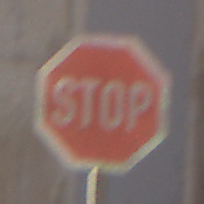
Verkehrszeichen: Stop
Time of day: Midday
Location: Outdoor (Urban)
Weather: Clear
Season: NotSpecified
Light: Natural